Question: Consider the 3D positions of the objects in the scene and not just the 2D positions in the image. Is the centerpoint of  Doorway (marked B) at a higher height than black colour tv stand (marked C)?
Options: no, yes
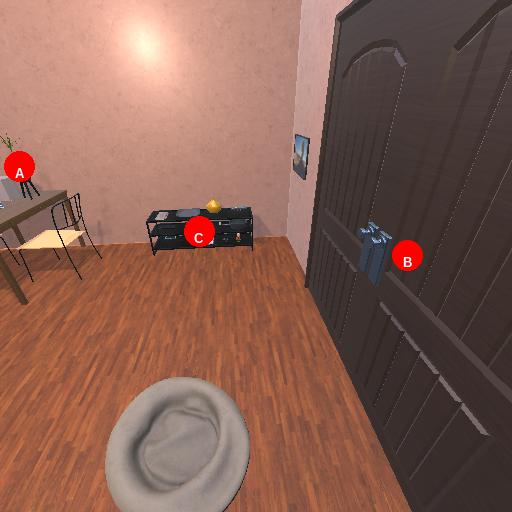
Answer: no